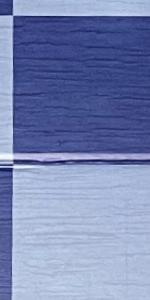
Label: Empty